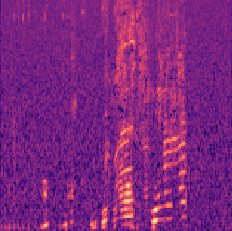
Sound class: Chainsaw